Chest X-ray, PA view. Patient: 50 years old, sex F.
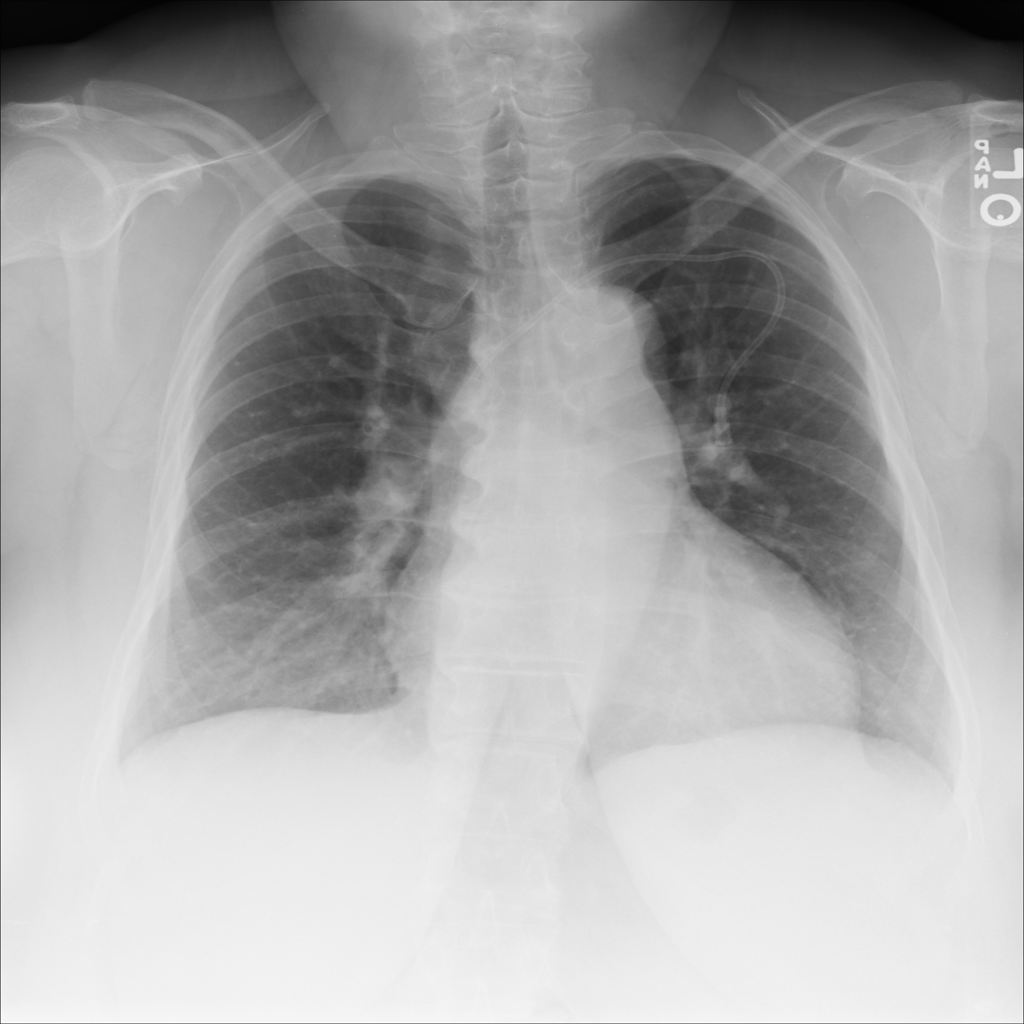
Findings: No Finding